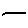
Label: line